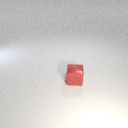
small red metal cube